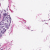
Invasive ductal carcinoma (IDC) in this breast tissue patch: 1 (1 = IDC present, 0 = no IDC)